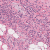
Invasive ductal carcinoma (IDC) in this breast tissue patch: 1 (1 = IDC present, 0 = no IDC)